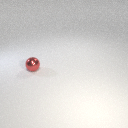
small red metal sphere